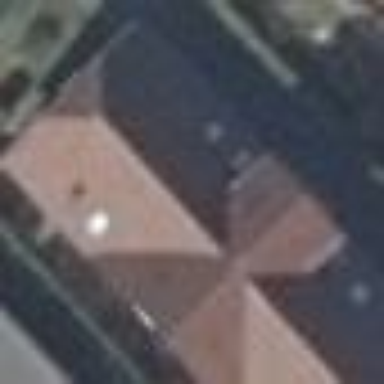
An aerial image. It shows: Detached building with half-hipped roof.